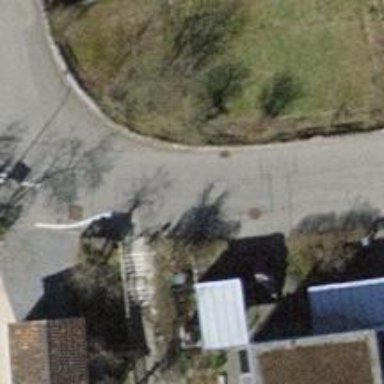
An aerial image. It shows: Footway with grade 2 tracktype.